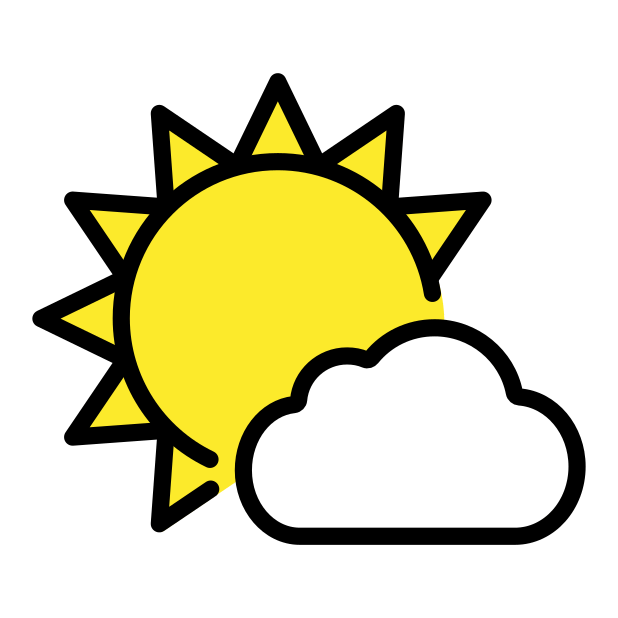
sun behind small cloud